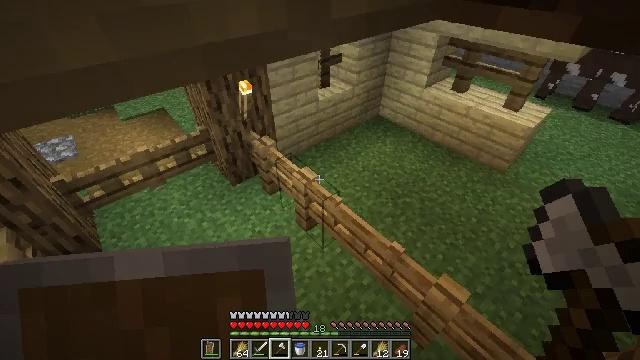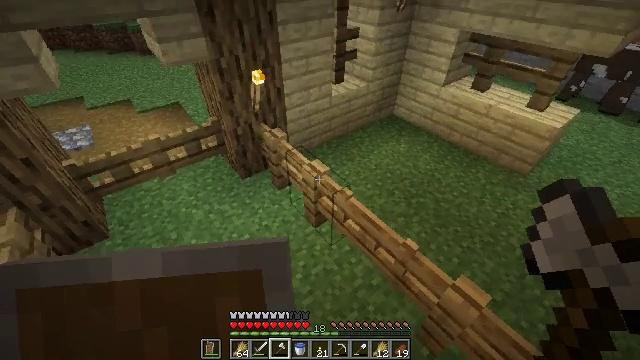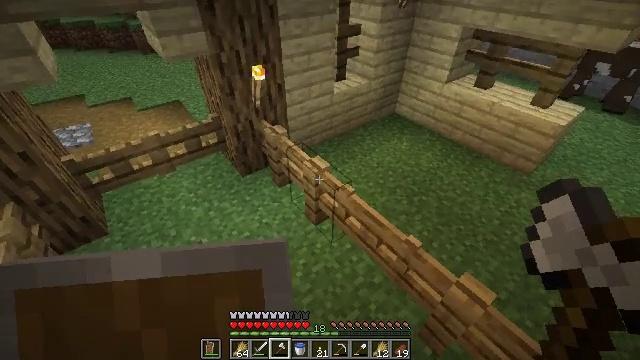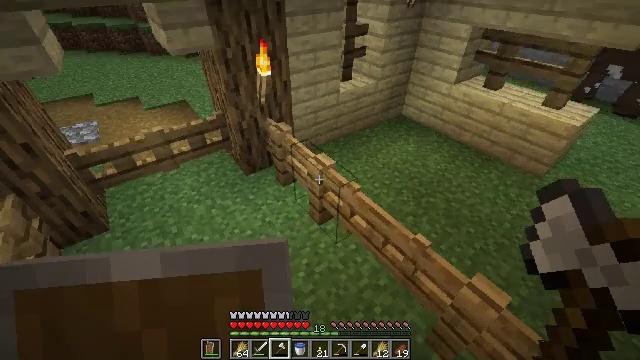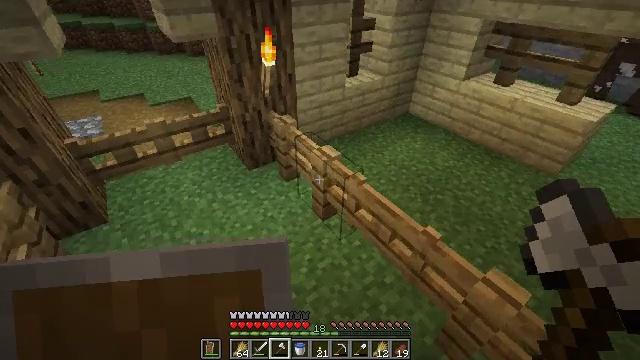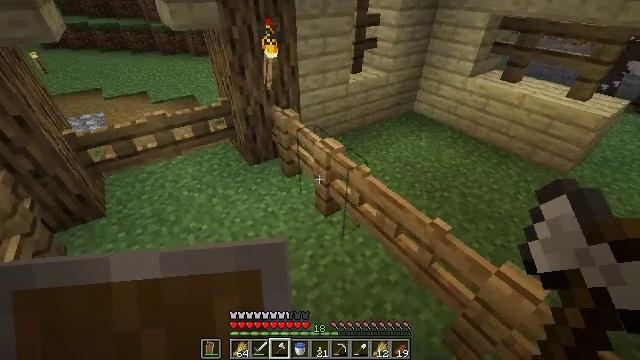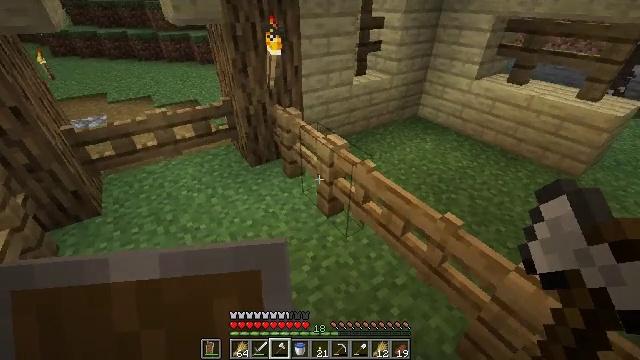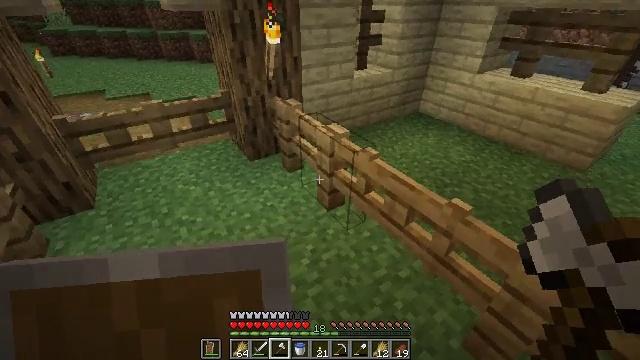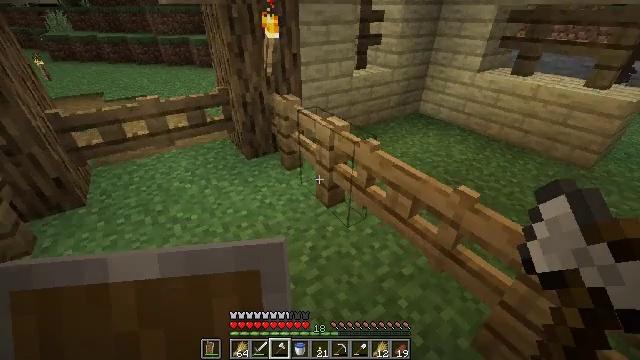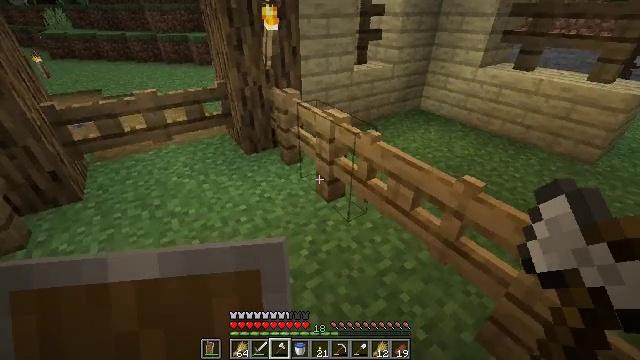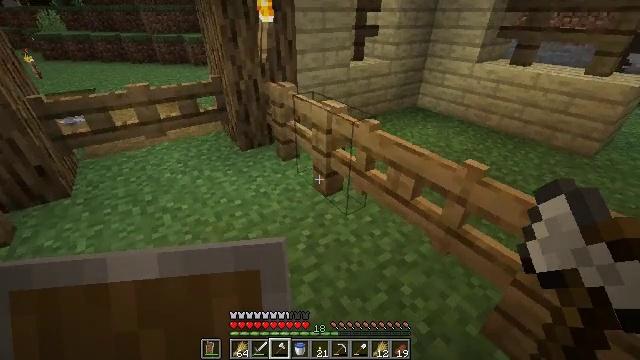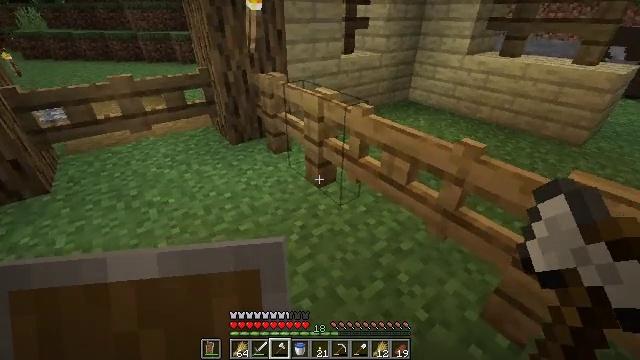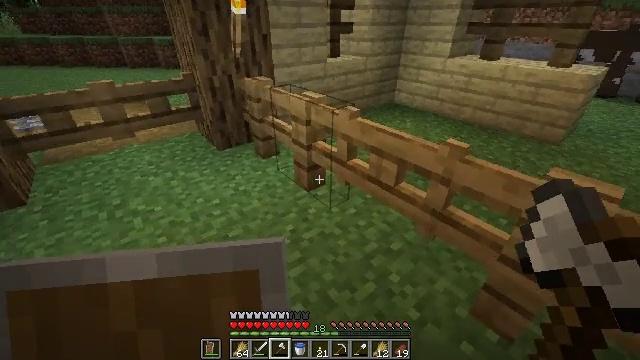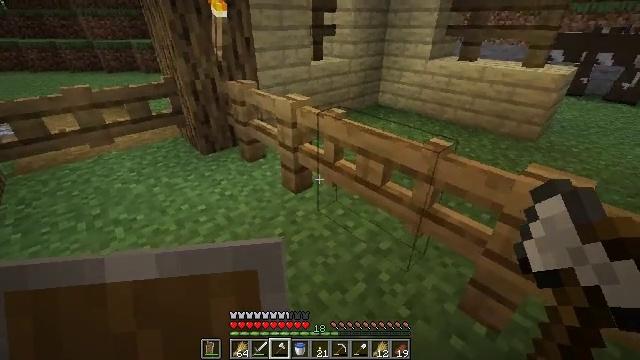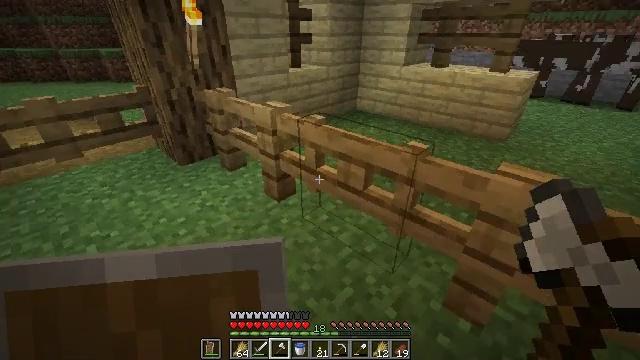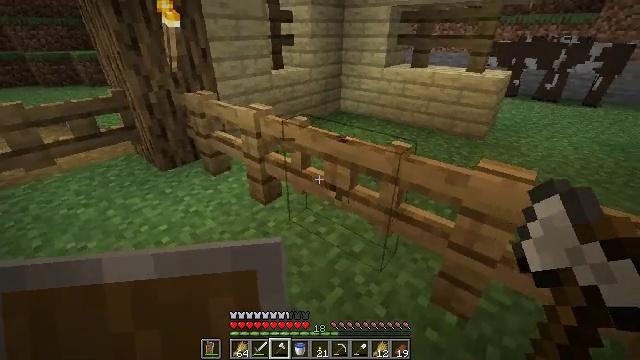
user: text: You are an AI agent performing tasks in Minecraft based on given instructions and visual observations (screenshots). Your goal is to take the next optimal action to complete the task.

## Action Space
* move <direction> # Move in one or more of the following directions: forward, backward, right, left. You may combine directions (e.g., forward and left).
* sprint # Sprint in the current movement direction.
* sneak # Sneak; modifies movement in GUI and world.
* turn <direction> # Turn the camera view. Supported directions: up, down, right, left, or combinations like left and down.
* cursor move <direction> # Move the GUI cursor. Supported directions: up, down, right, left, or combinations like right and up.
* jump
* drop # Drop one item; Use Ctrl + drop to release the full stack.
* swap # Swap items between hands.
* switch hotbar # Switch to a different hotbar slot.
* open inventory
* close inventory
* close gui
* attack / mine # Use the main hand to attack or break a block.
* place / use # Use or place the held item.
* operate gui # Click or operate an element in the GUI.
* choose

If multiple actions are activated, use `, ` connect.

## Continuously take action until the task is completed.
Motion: motion action
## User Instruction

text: Collect materials from the oak fence gate.
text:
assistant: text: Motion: turn left
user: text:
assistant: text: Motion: no_op
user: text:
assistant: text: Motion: turn left and up
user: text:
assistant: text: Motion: turn left
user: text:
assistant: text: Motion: no_op
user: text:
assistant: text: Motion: turn up
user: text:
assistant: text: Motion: no_op
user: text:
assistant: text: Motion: turn up
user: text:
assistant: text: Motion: no_op
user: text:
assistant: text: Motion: no_op
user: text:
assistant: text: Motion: turn right
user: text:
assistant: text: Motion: turn right
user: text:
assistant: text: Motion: turn right
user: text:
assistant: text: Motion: turn right and up
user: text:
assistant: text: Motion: move forward and move left, turn right, attack / mine
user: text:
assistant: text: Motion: move forward and move left, attack / mine
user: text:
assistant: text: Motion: move forward and move left, attack / mine
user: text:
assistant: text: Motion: attack / mine
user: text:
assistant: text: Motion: attack / mine
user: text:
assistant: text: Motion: attack / mine
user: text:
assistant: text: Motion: attack / mine
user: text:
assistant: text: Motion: turn right, attack / mine
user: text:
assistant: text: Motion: turn right and down, attack / mine
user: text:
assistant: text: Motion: turn right, attack / mine
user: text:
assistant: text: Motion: attack / mine
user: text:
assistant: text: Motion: attack / mine
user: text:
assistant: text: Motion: attack / mine
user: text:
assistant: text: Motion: attack / mine
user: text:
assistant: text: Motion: attack / mine
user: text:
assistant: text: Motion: attack / mine